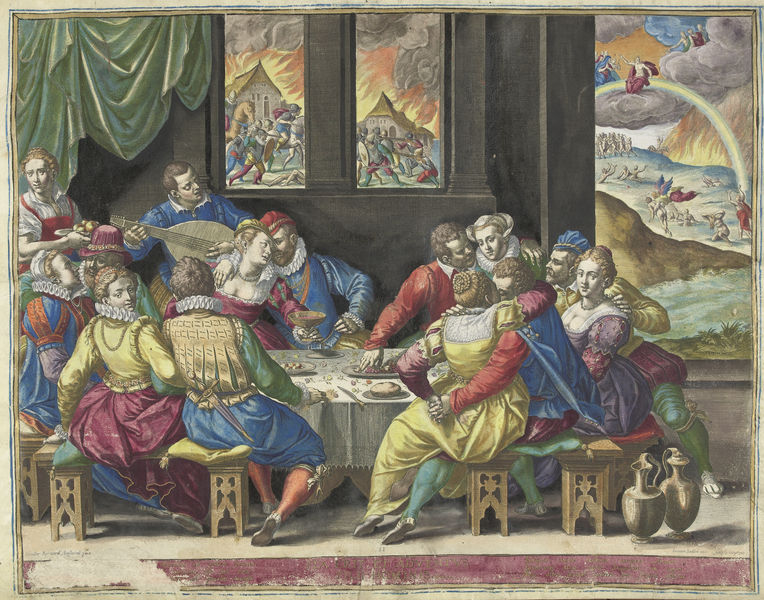
Titel: De mensheid wachtend op het Laatste Oordeel
Künstler: Johann (I) Sadeler
Standort: Amsterdam
Institution: Rijksmuseum
Schlagwörter: feuer, flügel, mann, wolken, menschen, brust, bunt, fenster, kleider, tisch, gesellschaft, feier, gelage, dienerin, faru, vorhang, qualm, paar, engel, krug, kuss, umarmung, kette, hocker, brand, essen, schwert, krüge, jesus, laute, spass, regenbogen